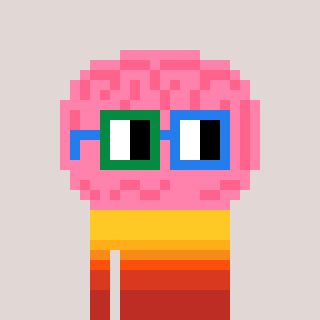
a pixel art character with square green and blue glasses, a brain-shaped head and a bege-colored body on a warm background